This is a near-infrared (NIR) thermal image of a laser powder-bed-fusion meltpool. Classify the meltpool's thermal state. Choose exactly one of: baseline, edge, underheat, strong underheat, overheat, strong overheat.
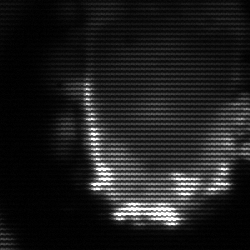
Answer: baseline